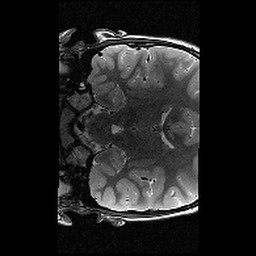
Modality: T2w
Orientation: coronal
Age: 11
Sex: male
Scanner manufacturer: siemens
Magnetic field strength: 3 T
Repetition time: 9.23 s
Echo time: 0.067 s